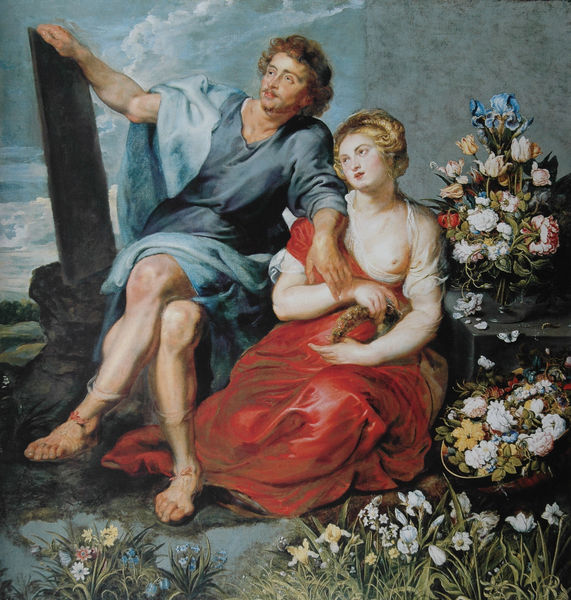
Titel: Pausias und Glycera
Künstler: Pieter Paul Rubens
Standort: Sarasota
Institution: John and Mable Ringling Museum of Art
Schlagwörter: baum, blau, felsen, gemälde, hand, haut, himmel, mann, nackt, rubens, schatten, umhang, wasser, weiß, wolken, bäume, gelb, grün, landschaft, mädchen, sitzen, teich, blume, blumen, brust, bunt, busen, finger, frau, frisur, grau, haar, holz, kleid, kleider, licht, schwarz, säule, tisch, türkis, blick, blüte, blüten, gras, rosen, rot, tuch, weg, wiese, wolke, rock, anzug, bart, blond, jung, schnurrbart, arm, arme, augen, barock, blicke, falten, inkarnat, sehen, sockel, stein, hände, portrait, porträt, schauen, öl, bach, baumstamm, gräser, halme, horizont, stamm, auge, gewand, haare, mantel, sitzend, gewänder, paar, pflanzen, blässe, lippen, locke, locken, rosa, stilleben, stillleben, vase, beine, bein, brüste, füße, sommer, liebe, schuhe, ernte, körbe, fels, mauer, farbe, bank, fluß, schnäuzer, tafel, tulpen, zopf, kraft, muskeln, nah, glanz, pupillen, draperie, korb, strauss, balken, sandalen, platte, brustwarze, erotik, erotisch, knie, wade, waden, zehen, zeigen, aufstützen, entblößt, gesteck, frühling, blumenstrauss, bouquet, pfosten, tulpe, adam, barfuss, eva, knabe, pfahl, brett, lockig, allegorie, kranz, mythologie, flora, betrachten, liebespaar, brautpaar, ehepaar, sandale, jüngling, iris, malerisch, romantisch, antik, griechen, toga, stark, liebende, durchsichtig, zeichnerisch, fließend, blumenkranz, grad, sinnlich, veilchen, blütenkranz, blumenstilleben, narzisse, berühren, lilien, gebinde, berührung, gewölk, rundungen, blumenkorb, holzbalken, blumengesteck, fruchtbarkeit, genau, stele, ris, schwertlilien, schäferstündchen, buquet, ficken, titten, sinnlichkeit, blumenkörbe, buke, buque, fruchtbar, gestecke, händchenhalten, malerfei, spiegelbilfd, synchron, zugeneigt, er, ht, tiulpen